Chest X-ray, PA view. Patient: 38 years old, sex M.
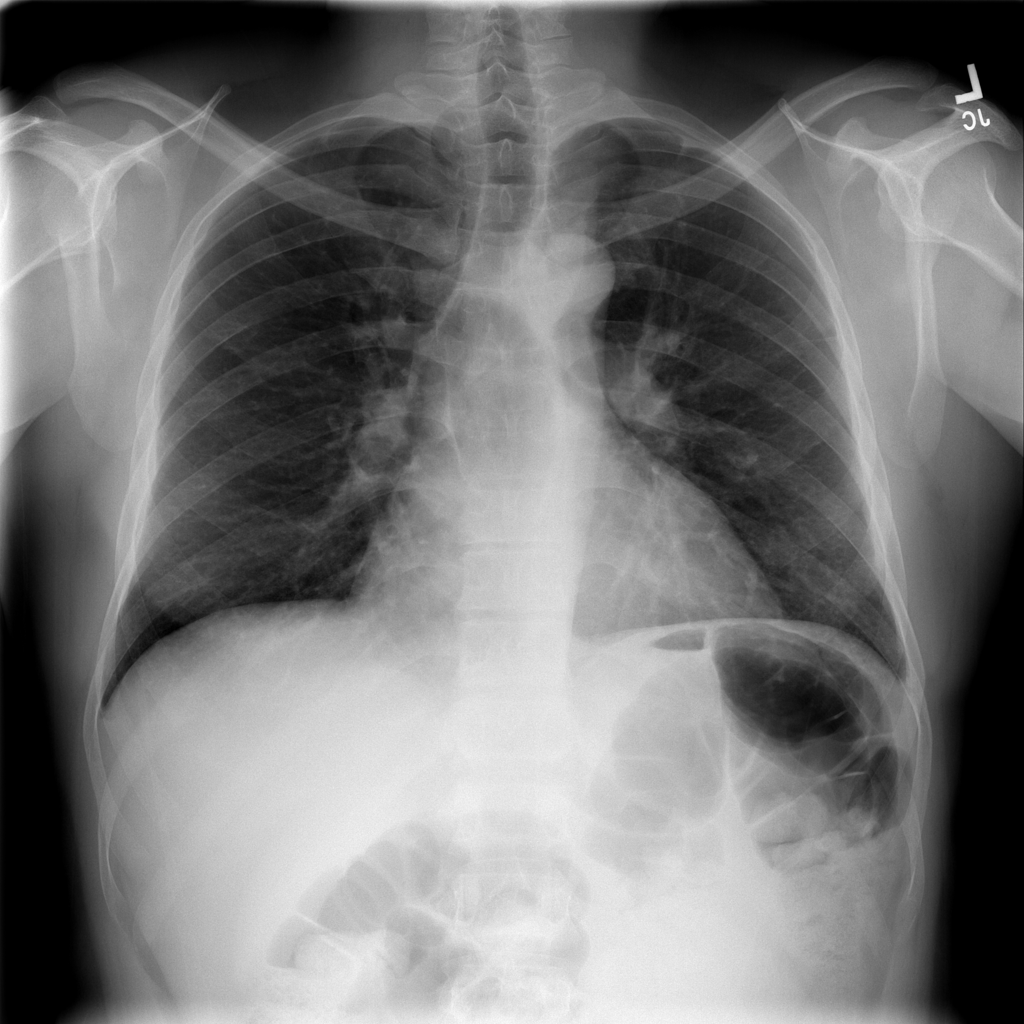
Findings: No Finding